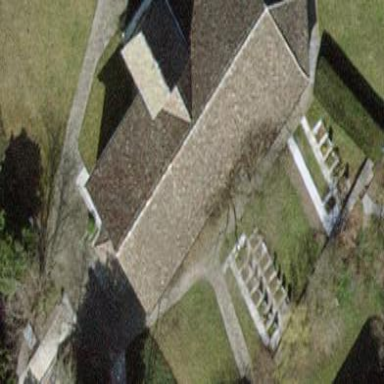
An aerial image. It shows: Church which is place of worship.